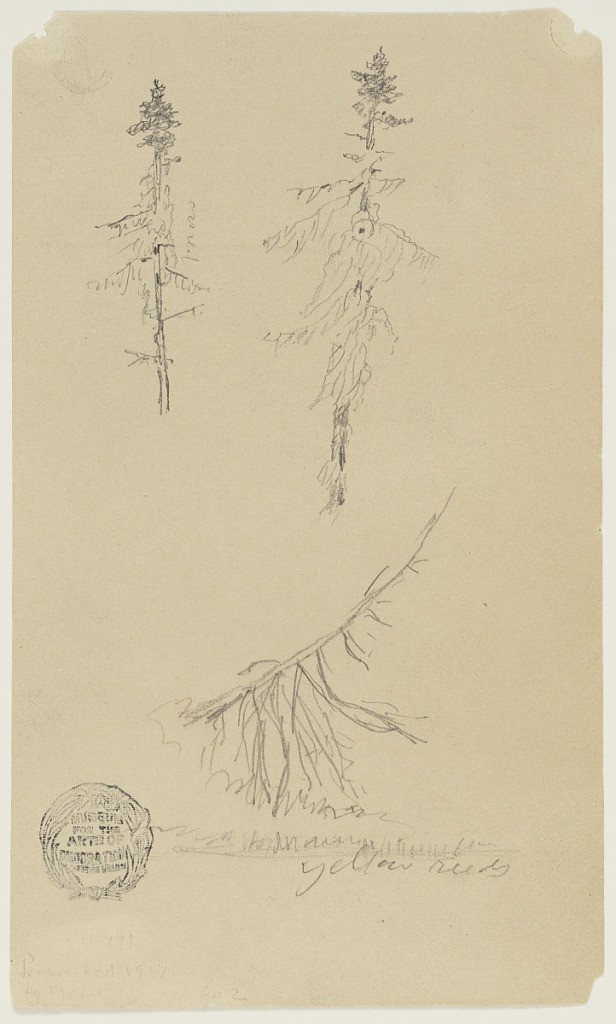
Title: Sketch of Evergreens
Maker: Frederic Edwin Church, American, 1826–1900
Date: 1875–85
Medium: Graphite on tan wove paper
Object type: Drawing
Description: Botanical and landscape study showing views, at upper left and upper center, of two tall evergreen trees covered in moss, and at lower center, a dead and fallen evergreen hanging over the shore of lake strewn with reeds.